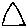
Label: triangle